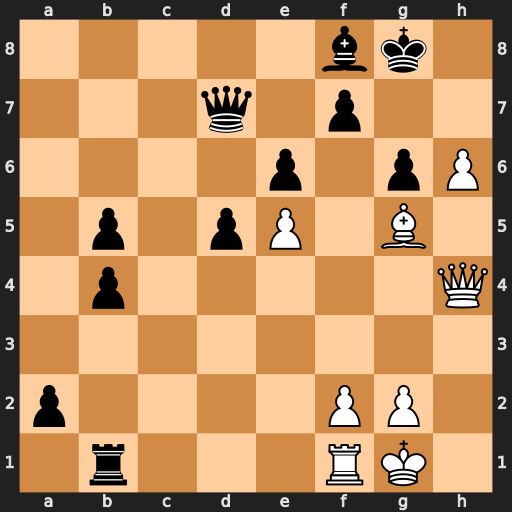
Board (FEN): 5bk1/3q1p2/4p1pP/1p1pP1B1/1p5Q/8/p4PP1/1r3RK1
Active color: w
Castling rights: -
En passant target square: -
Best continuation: h7+ Kh8 Bf6+ Bg7 Bxg7+ Kxg7 h8=Q#